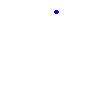
Particle: kaon